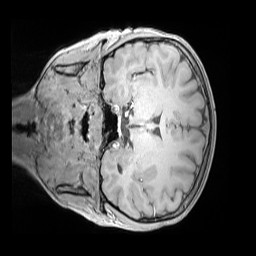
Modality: MP2RAGE
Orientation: coronal
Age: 9
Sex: male
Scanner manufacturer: siemens
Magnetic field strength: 3 T
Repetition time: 4 s
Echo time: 0.00303 s